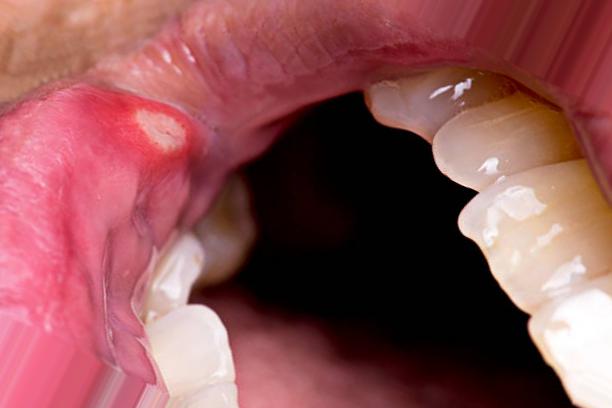
Condition: Mouth Ulcer